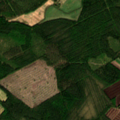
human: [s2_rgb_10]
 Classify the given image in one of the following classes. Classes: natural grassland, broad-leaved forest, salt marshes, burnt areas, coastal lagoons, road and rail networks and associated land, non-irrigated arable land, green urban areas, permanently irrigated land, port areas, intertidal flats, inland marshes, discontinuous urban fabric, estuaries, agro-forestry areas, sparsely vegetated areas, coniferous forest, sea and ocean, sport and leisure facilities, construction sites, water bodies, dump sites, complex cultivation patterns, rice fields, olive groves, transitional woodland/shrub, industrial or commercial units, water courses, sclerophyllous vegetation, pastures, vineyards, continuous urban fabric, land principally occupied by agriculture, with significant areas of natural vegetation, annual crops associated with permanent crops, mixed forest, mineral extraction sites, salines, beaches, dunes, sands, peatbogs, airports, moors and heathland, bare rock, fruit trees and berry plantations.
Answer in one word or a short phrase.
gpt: non-irrigated arable land, land principally occupied by agriculture, with significant areas of natural vegetation, coniferous forest, mixed forest